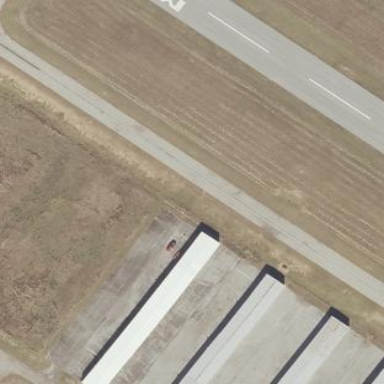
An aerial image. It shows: Hangar building at the airport.